【题型】填空题　【知识点】解析几何　【难度】medium
设点 $P$ 在直线 $l:2x-y-5=0$ 上，点 $Q$ 在曲线 $\Gamma:y=x+\ln x$ 上，线段 $PQ$ 的中点为 $M$，$O$ 为坐标原点，则 $|\overrightarrow{OM}|$ 的最小值为 \underline{\quad\quad}．
【解答】
\textbf{【答案】} \(\boldsymbol{\frac{3\sqrt{5}}{5}}\)

\vspace{0.3cm}

\textbf{【分析】} 通过转化可得 \(4|OM|^2\) 的最小值为 \(Q(x_2,x_2+\ln x_2)\) 到 \(N(-x_1,-2x_1+5)\) 距离平方的最小值，利用导数求出切线即可得解。

\vspace{0.3cm}

\textbf{【详解】} 由题可设 \(P(x_1,2x_1-5)\)，\(Q(x_2,x_2+\ln x_2)\)，则
\[
M\left(\frac{x_1+x_2}{2},\frac{2x_1-5+x_2+\ln x_2}{2}\right)
\]
则
\[
|OM|^2=\left(\frac{x_1+x_2}{2}\right)^2+\left(\frac{2x_1-5+x_2+\ln x_2}{2}\right)^2
\]
即
\[
4|OM|^2=[x_2-(-x_1)]^2+[(x_2+\ln x_2)-(-2x_1+5)]^2,
\]
即 \(4|OM|^2\) 的最小值为 \(Q(x_2,x_2+\ln x_2)\) 到 \(N(-x_1,-2x_1+5)\) 距离平方的最小值，
其中点 \(Q\) 在曲线 \(y=x+\ln x\) 上，\(N\) 在直线 \(y=2x+5\) 上，

\(|QN|\) 的最小值为在曲线 \(y=x+\ln x\) 上与直线 \(y=2x+5\) 平行的切线的切点到直线 \(y=2x+5\) 的距离。

设切点为 \((x_0,x_0+\ln x_0)\)，
因为曲线 \(y=x+\ln x\) 的导数 \(y'=1+\frac{1}{x}\)，则 \(1+\frac{1}{x_0}=2\)，解得 \(x_0=1\)，所以切点为 \((1,1)\)，

所以
\[
|QN|_{\min}=\frac{|2-1+5|}{\sqrt{1^2+2^2}}=\frac{6}{\sqrt{5}}=\frac{6\sqrt{5}}{5},
\]
所以
\[
|OM|_{\min}=\frac{3\sqrt{5}}{5}.
\]

故答案为：\(\boldsymbol{\frac{3\sqrt{5}}{5}}\)。

\vspace{0.3cm}

\textbf{【点睛】} 关键点点睛：本题解决的关键是将问题转化为 \(Q(x_2,x_2+\ln x_2)\) 到 \(N(-x_1,-2x_1+5)\) 距离平方的最小值，从而结合导数的意义即可得解。
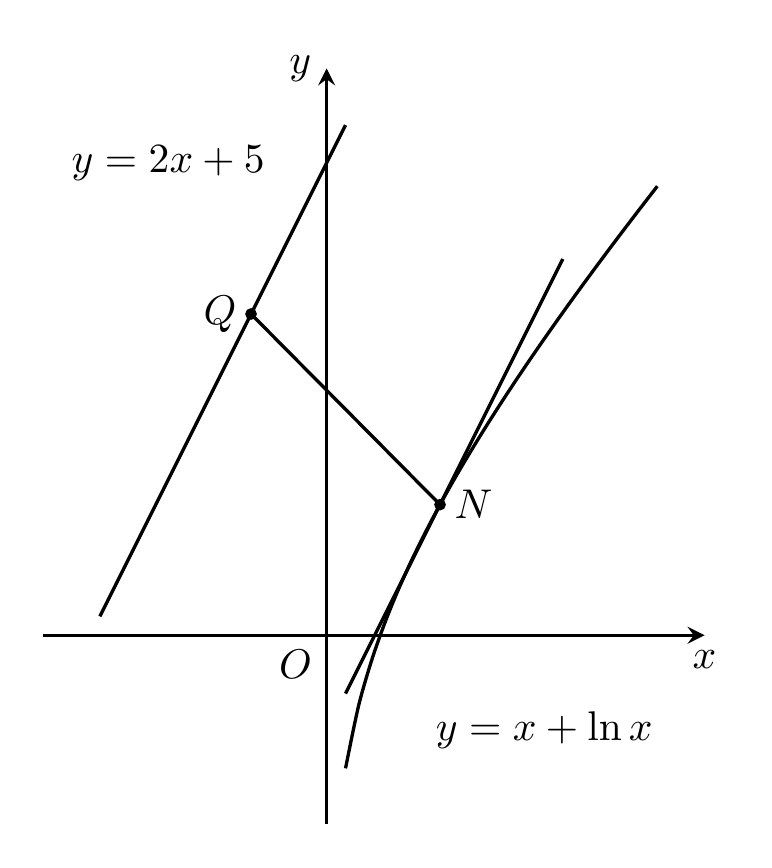